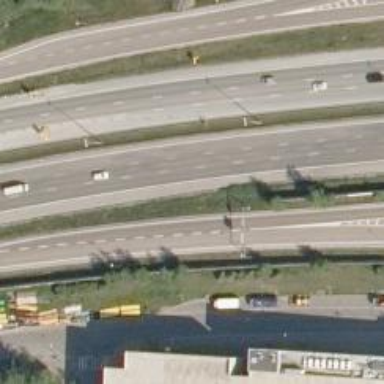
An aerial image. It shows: Asphalt motorway link.